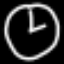
Label: clock